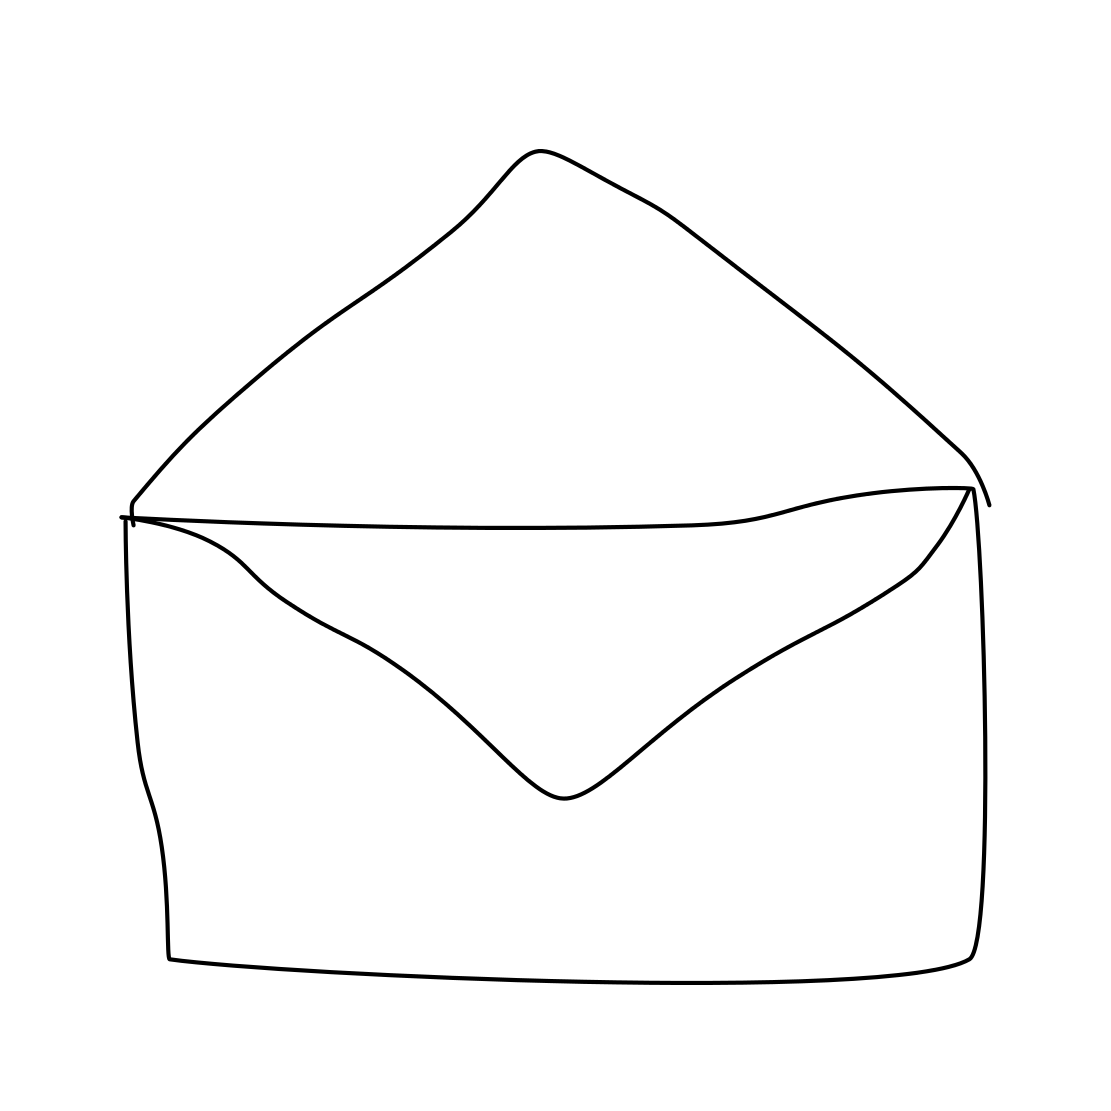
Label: envelope